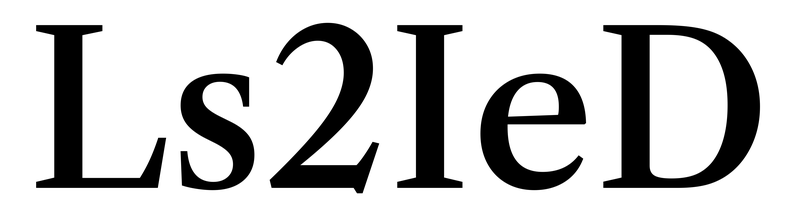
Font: LibreCaslonText_Medium